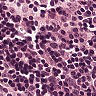
Metastatic tissue present: no